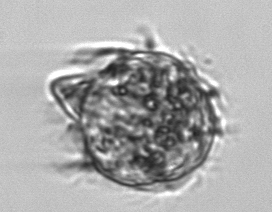
Label: Didinium